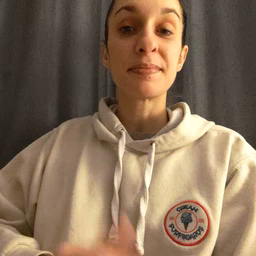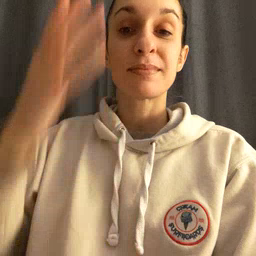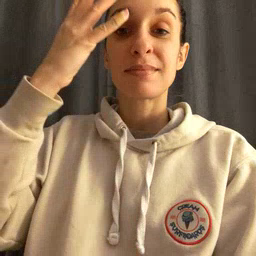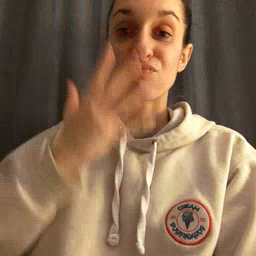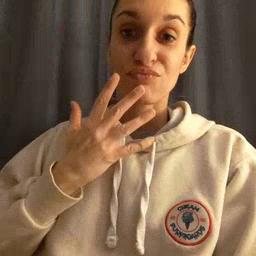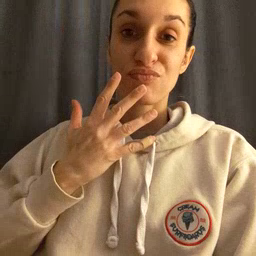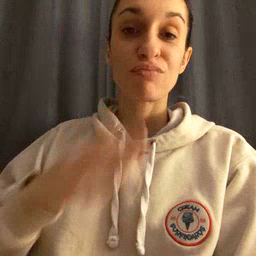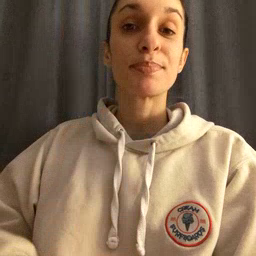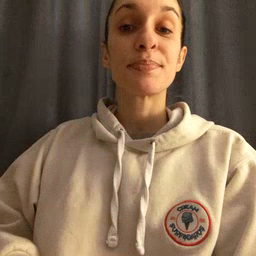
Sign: sad